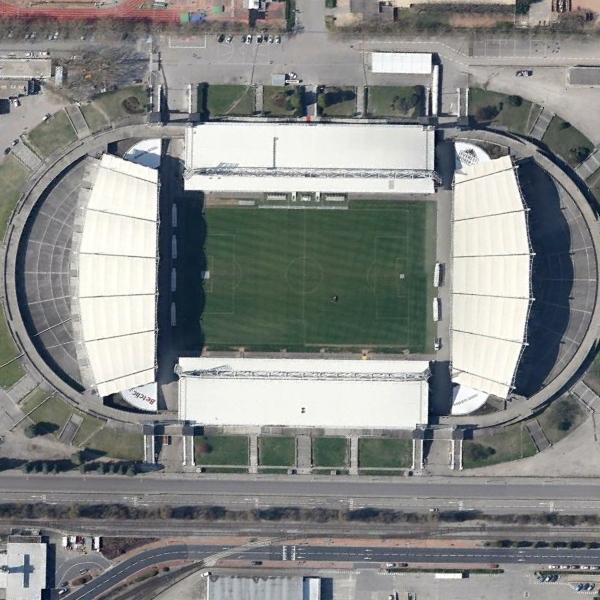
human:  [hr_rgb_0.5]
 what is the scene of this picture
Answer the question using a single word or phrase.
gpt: stadium